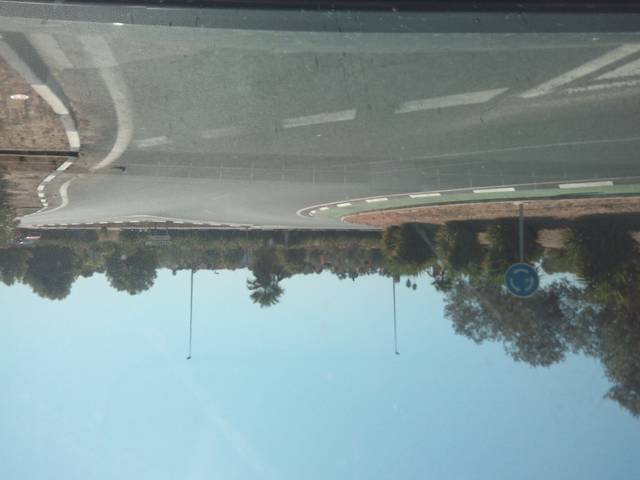
Region: Spain
Coordinates: 39.541, -0.4768